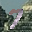
Label: 7